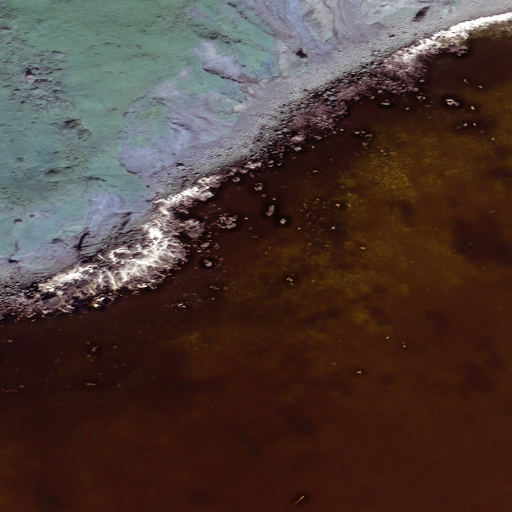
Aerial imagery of cape in Alaska named Nitrof Point containing only unknown